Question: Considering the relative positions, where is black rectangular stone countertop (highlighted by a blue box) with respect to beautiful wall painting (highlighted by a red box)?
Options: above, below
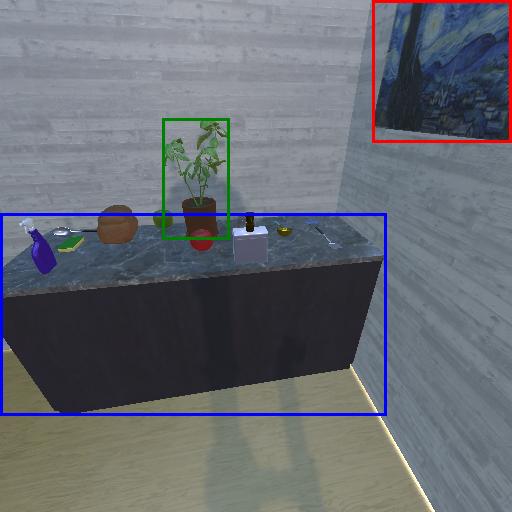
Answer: above